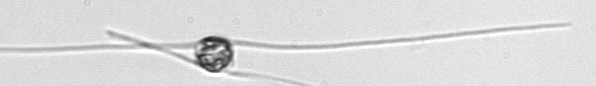
Label: Chaetoceros_danicus